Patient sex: M
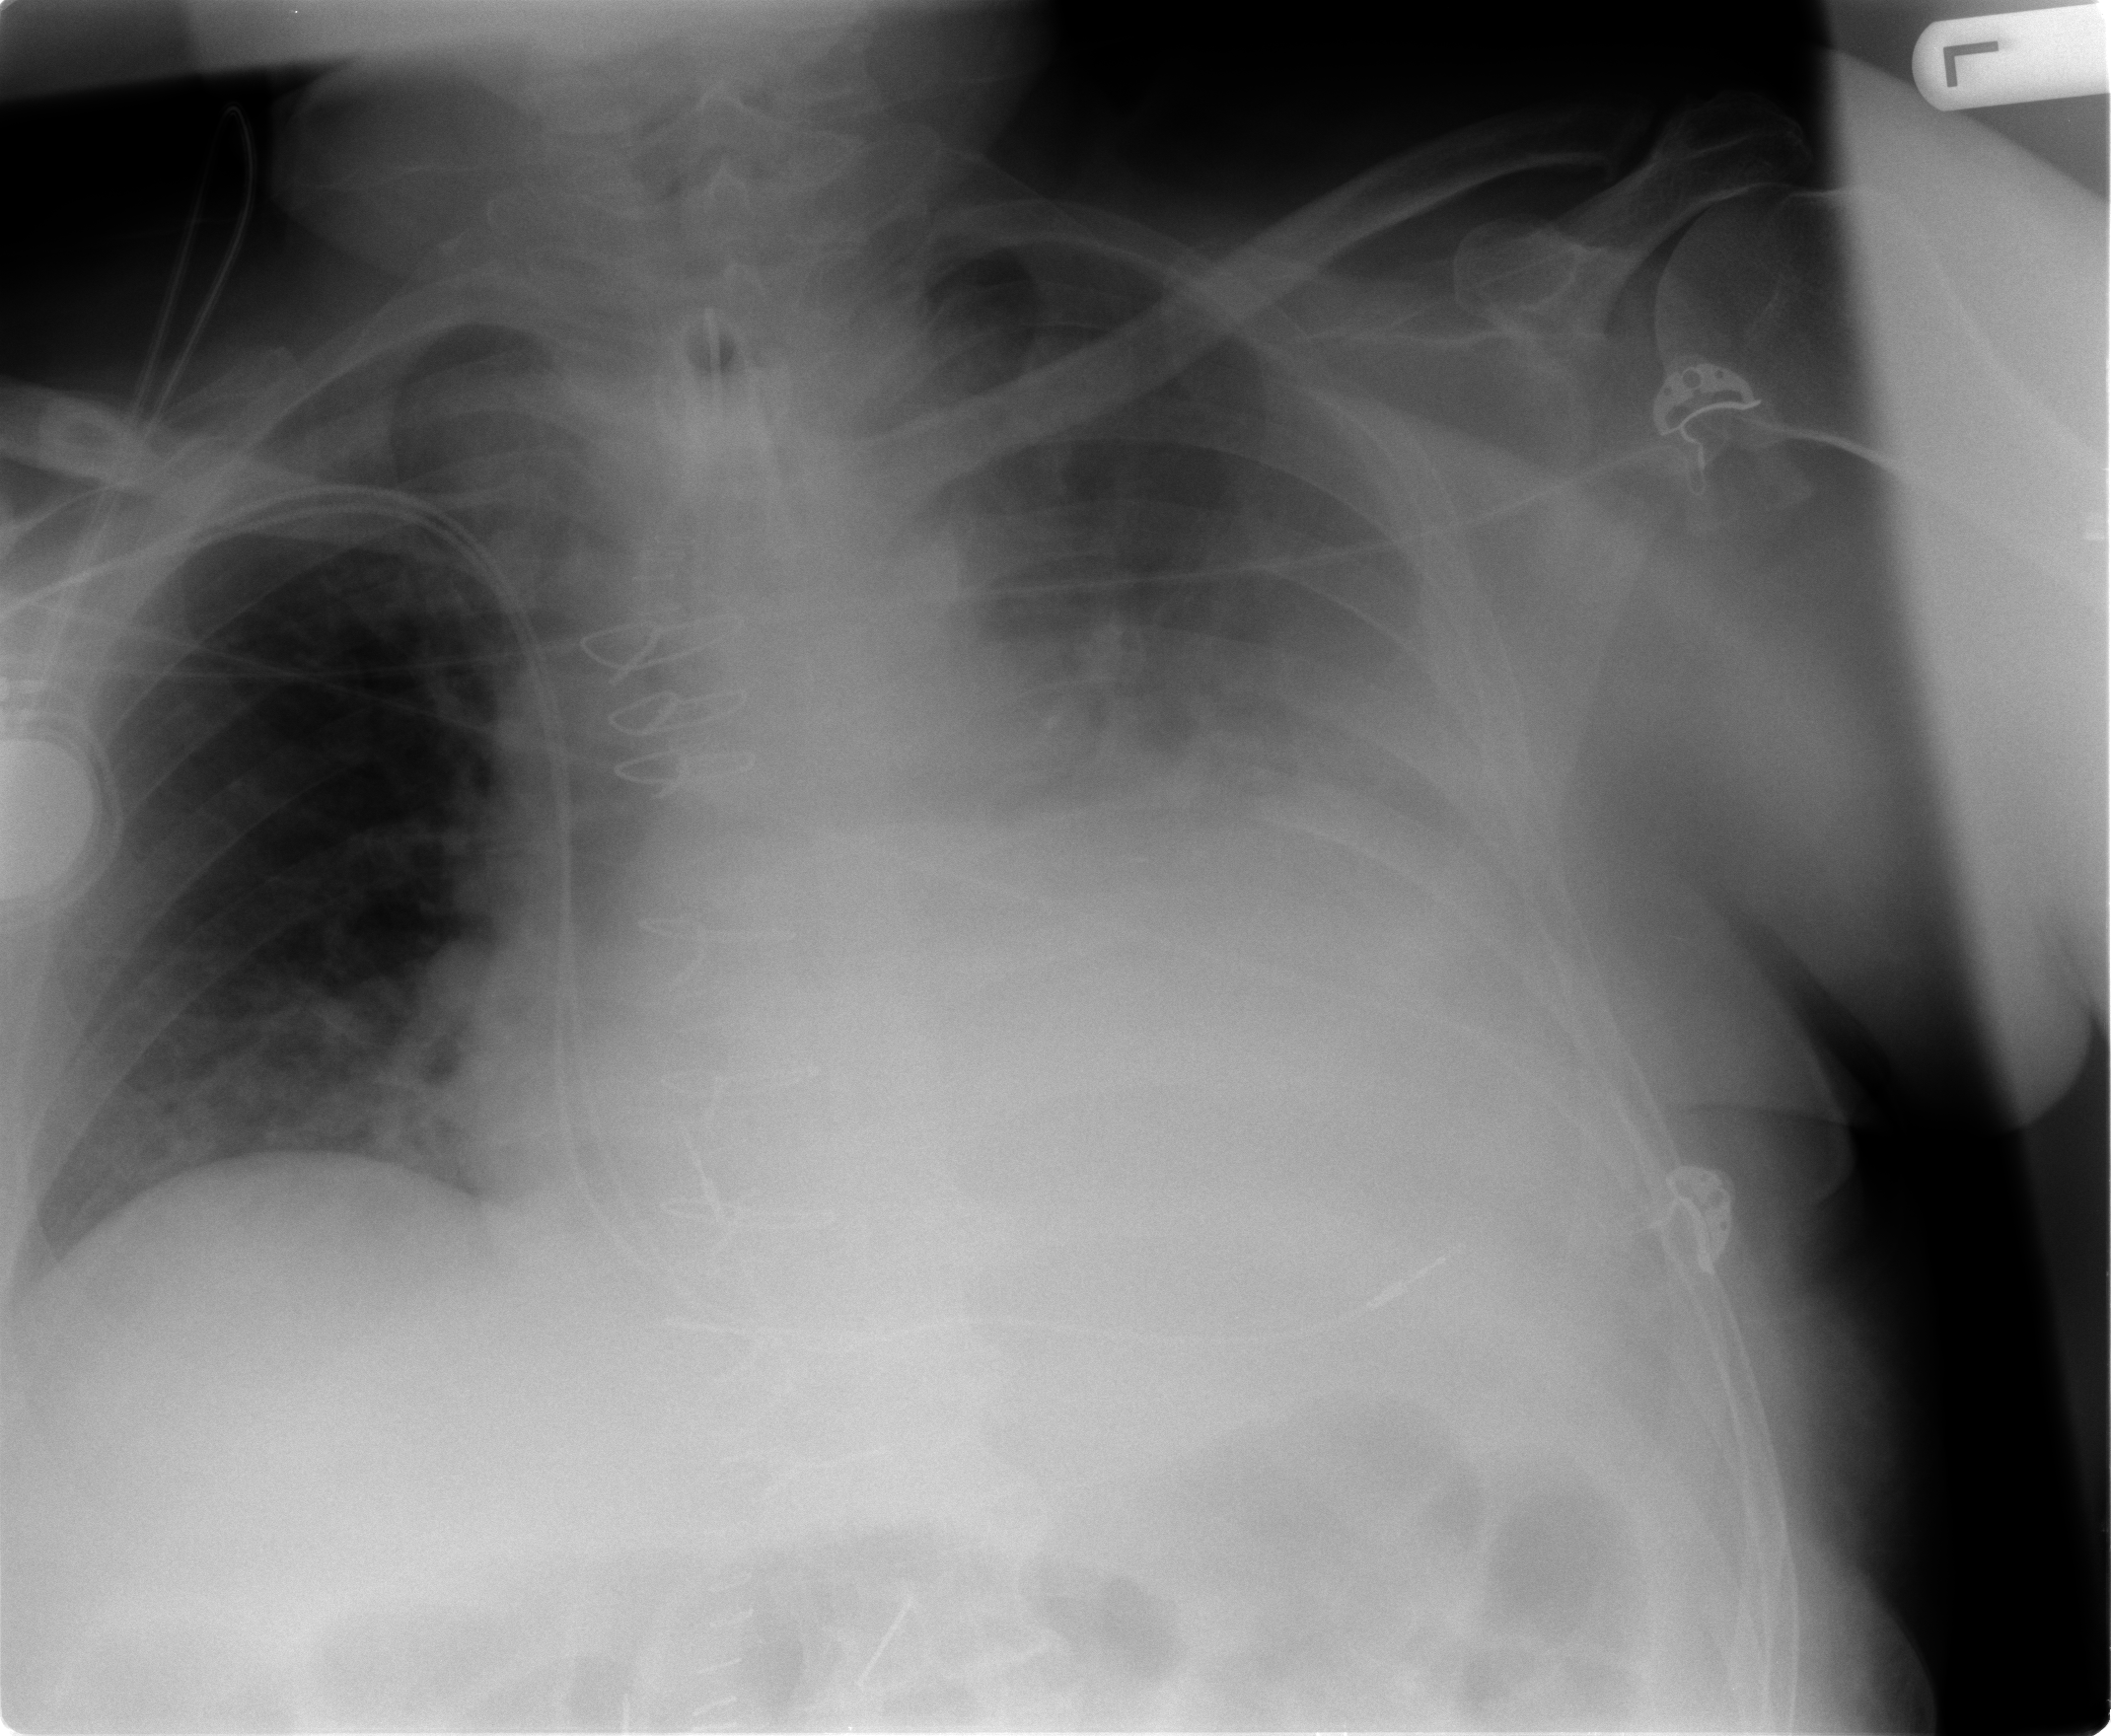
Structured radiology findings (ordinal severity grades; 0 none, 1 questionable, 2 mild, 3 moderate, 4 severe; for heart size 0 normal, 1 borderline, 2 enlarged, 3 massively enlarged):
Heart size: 2
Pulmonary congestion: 2
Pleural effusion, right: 0
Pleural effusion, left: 3
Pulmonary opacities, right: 0
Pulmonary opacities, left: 3
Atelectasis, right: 1
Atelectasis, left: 3